Question: I'm running backup on Joomla 3.2.4 using Akeeba Backup 4.7.3 but I got the below error while the process reaches 25%.
Can I disable that fabbookpro module as I'm not also using it at the moment?

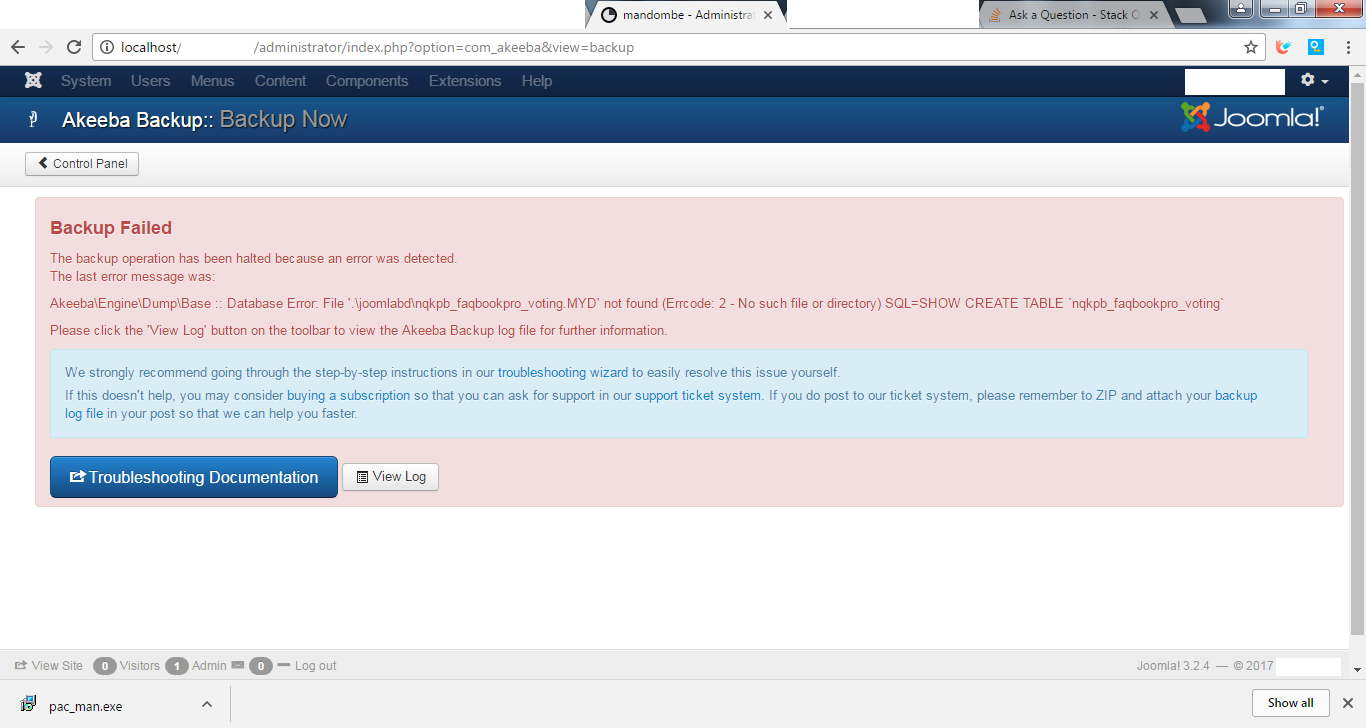
Answer: At Components -> Akeeba Backup, there is a Files and Directories Exclusion option where you can exclude files and directories from the backup.
Excluding the problem file should allow the backup to complete successfully.
Upgrading Akeeba Backup to <URL> for your version of Joomla might also help.